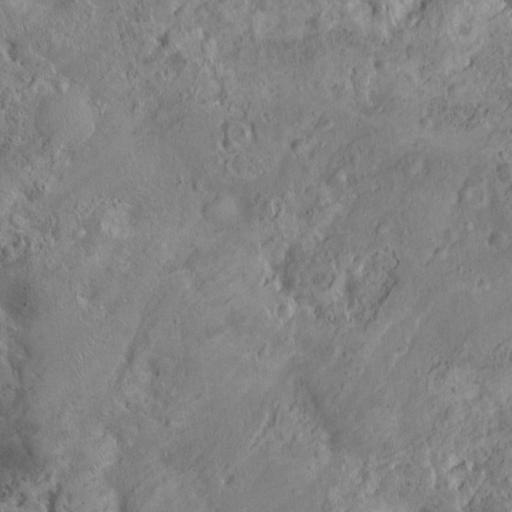
Objects detected: cone